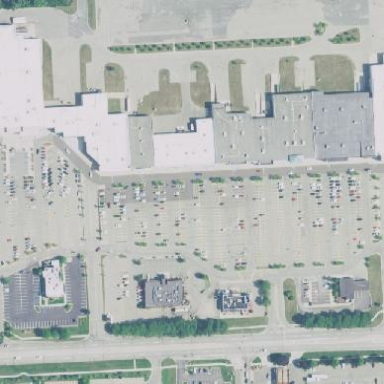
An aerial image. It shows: Parking area with asphalt surface.